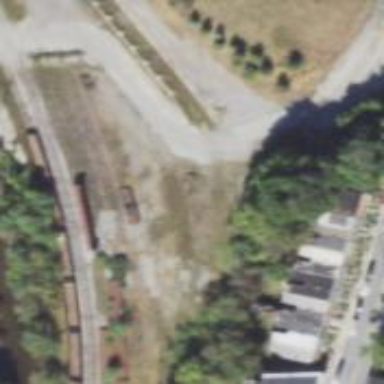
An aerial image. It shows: Disused railway spur service.